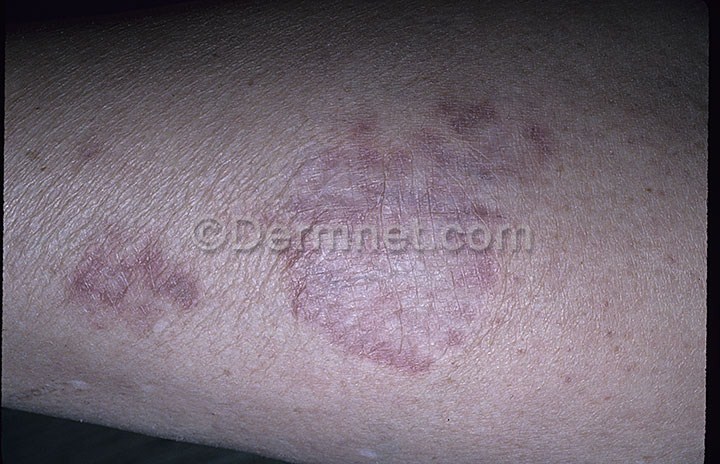
Disease: Systemic Disease